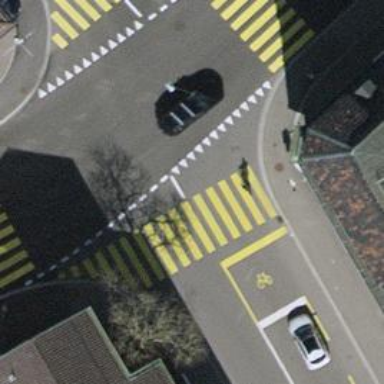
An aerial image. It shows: Crossing with traffic signals.